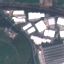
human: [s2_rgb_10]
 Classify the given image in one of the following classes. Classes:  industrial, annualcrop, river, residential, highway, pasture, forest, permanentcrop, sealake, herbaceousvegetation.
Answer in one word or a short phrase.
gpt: Industrial